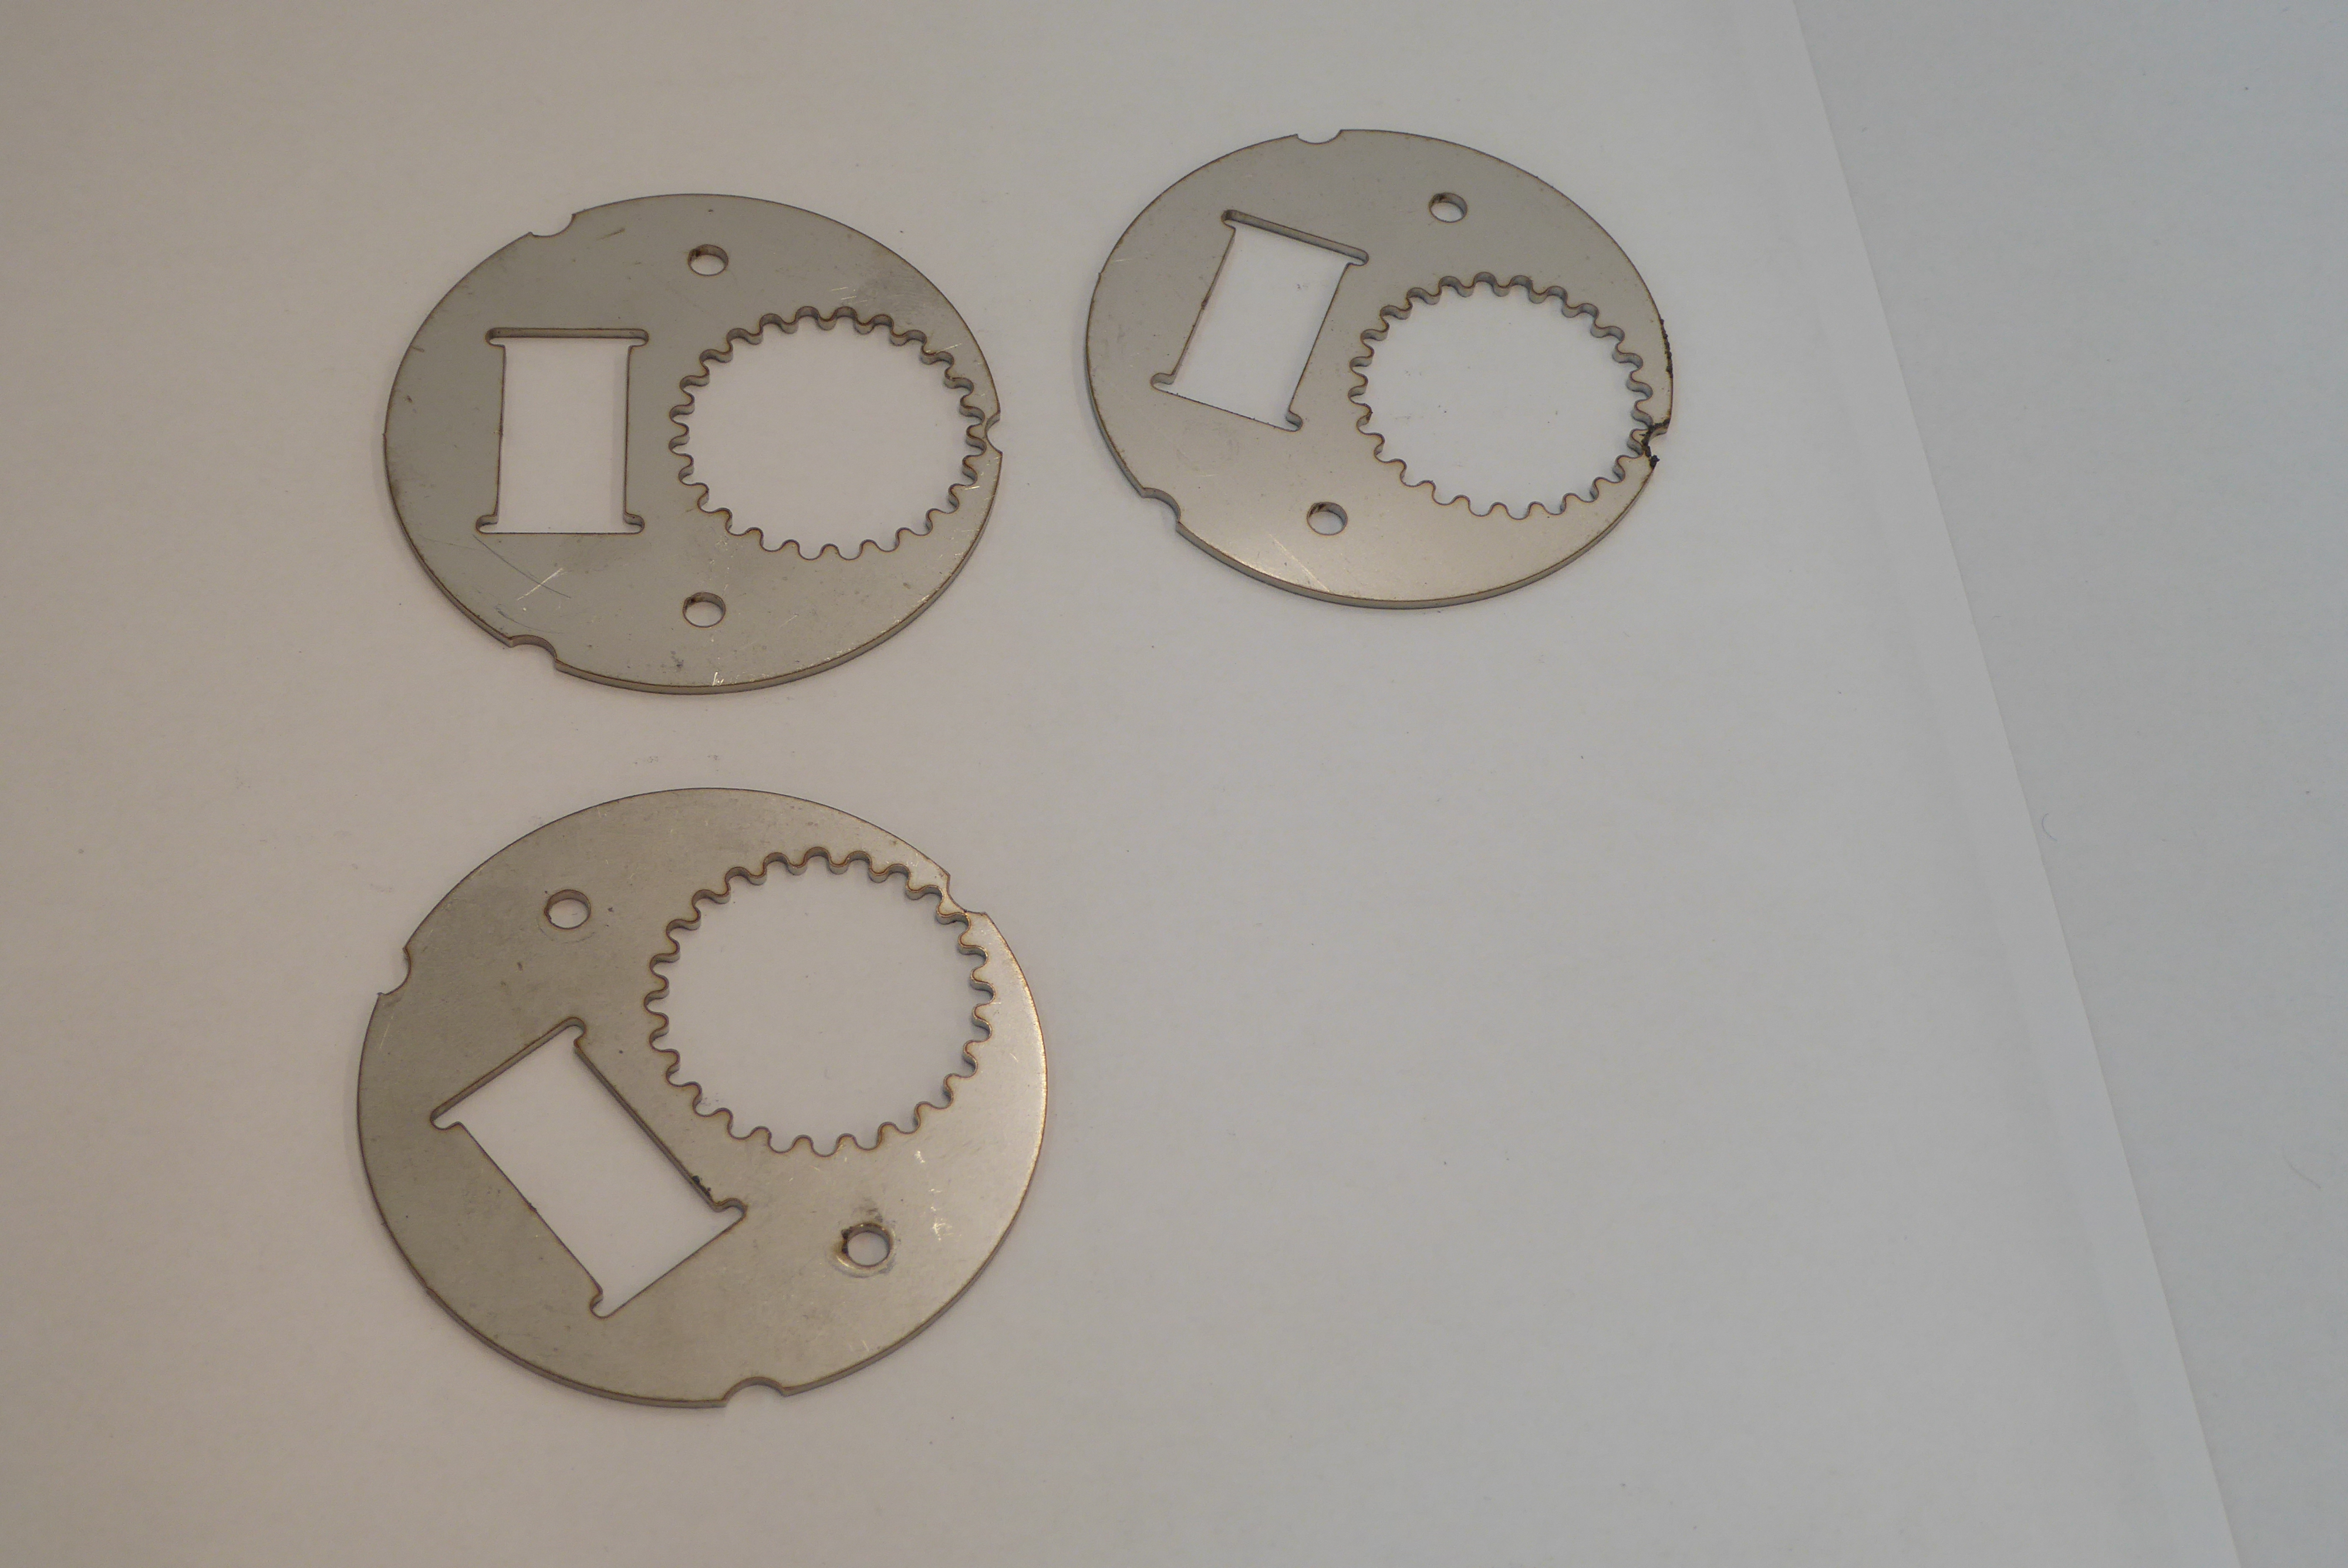
Label: Bottle Opener - Inlay